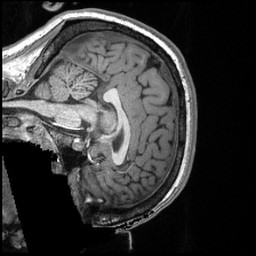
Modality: T1w
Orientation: sagittal